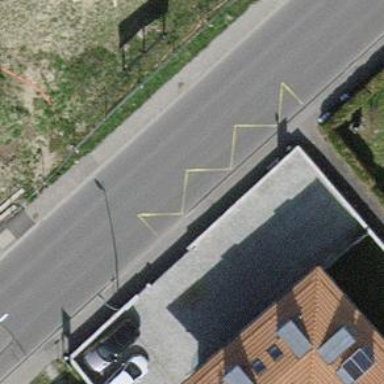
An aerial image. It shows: Bus stop with designated public transport stop position.